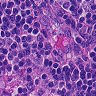
Metastatic tissue present: no